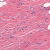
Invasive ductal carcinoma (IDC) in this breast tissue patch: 0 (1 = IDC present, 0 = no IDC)